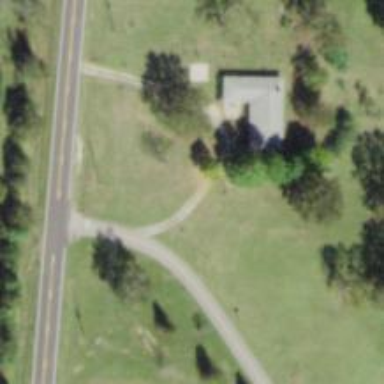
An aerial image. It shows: Driveway leading to service road.